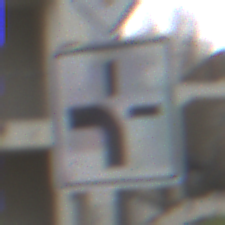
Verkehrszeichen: VerlaufVorfahrtsstrasse1
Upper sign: Vorfahrtsstrasse
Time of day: Midday
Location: Outdoor (Urban)
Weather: Overcast
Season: NotSpecified
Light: Natural